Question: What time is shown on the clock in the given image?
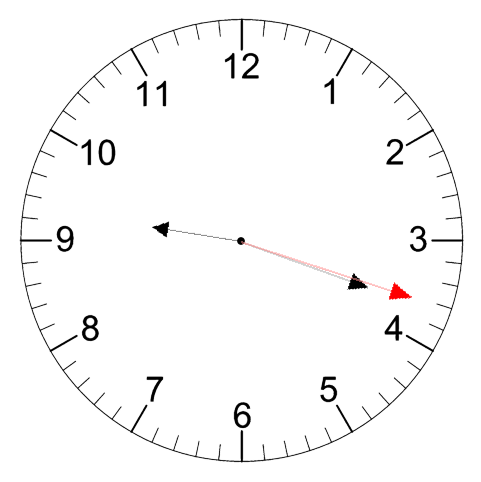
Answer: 09:18:18